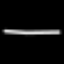
Label: line